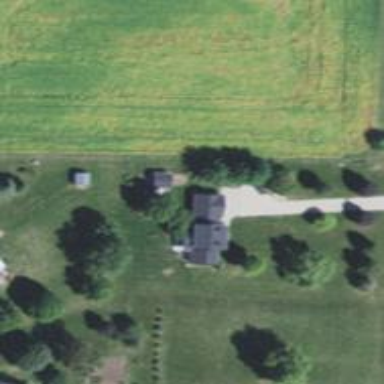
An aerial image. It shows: Driveway.